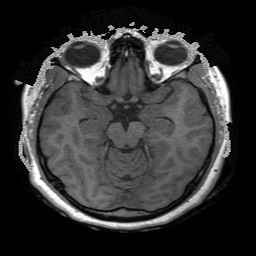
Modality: T1w
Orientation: axial
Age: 20
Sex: female
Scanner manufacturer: philips
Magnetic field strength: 3 T
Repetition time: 4.852 s
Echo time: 2.12 s